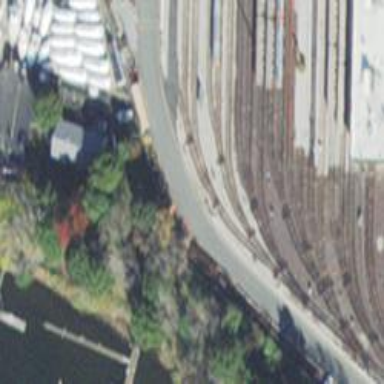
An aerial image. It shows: Electrified rail in service yard.